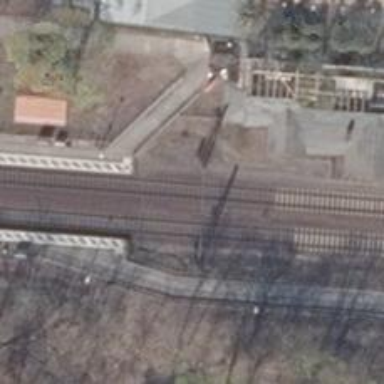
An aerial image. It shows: Railway signal.